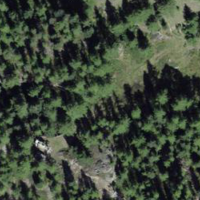
EUNIS habitat code: 43
Species observed at this site:
Milvus milvus